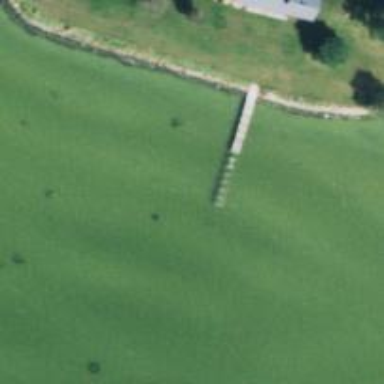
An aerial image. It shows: Man-made pier.